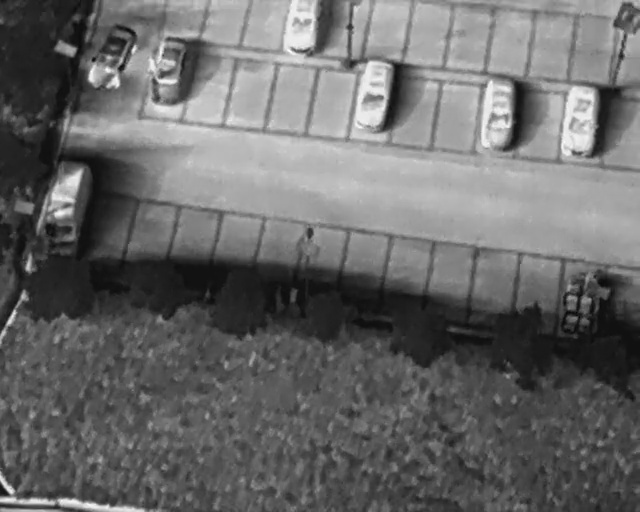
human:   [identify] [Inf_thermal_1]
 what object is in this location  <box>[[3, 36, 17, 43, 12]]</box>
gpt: <ref>1 medium othervehicle at the left</ref>